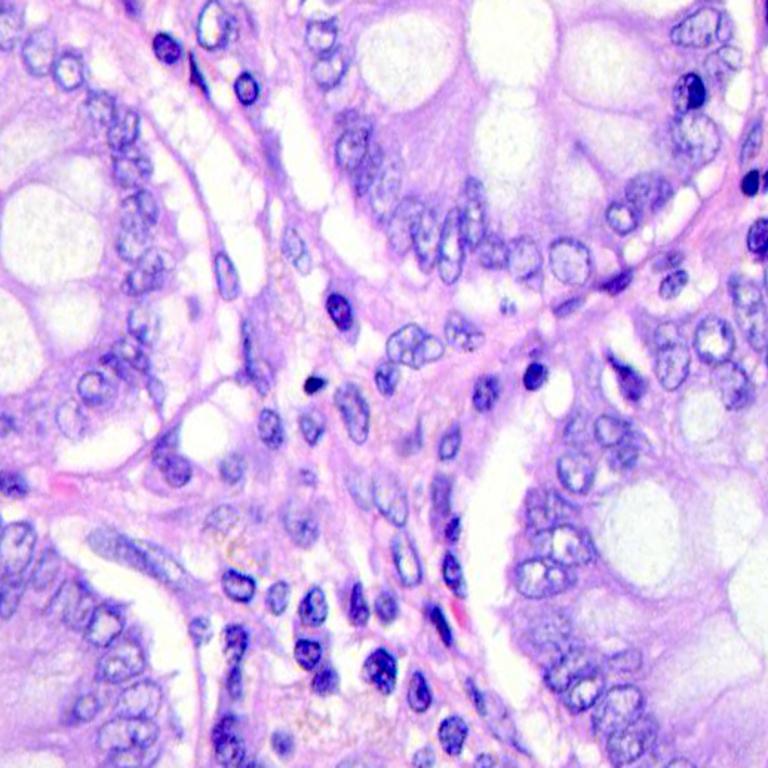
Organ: colon
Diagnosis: benign